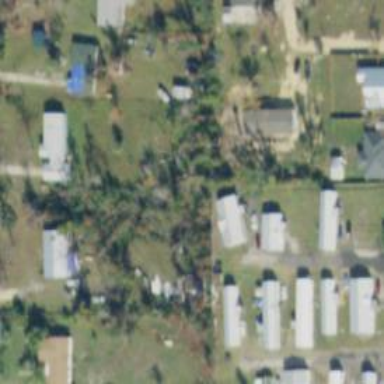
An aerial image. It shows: Residential area designated as trailer park.